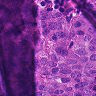
Metastatic tissue present: yes